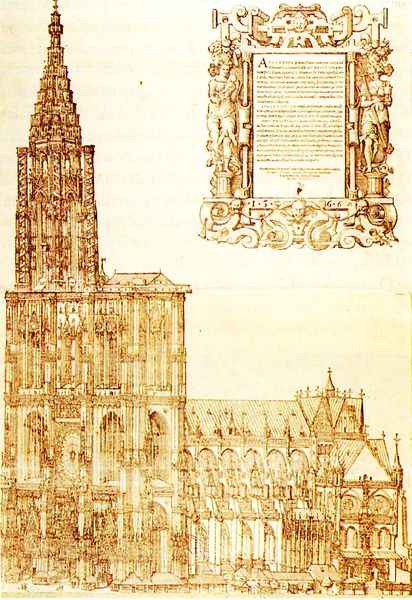
Titel: Das Straßburger Münster - gestochen von M. Greuter
Künstler: Daniel Specklin
Institution: “Collectanea”
Cabinet des Estampes, Musées de Strasbourg
Schlagwörter: braun, zeichnung, beige, alt, kirche, blatt, gotik, turm, vergilbt, sepia, figuren, seitenansicht, dom, seite, text, kathedrale, mittelalter, romanik, bauzeichnung, information, gilb